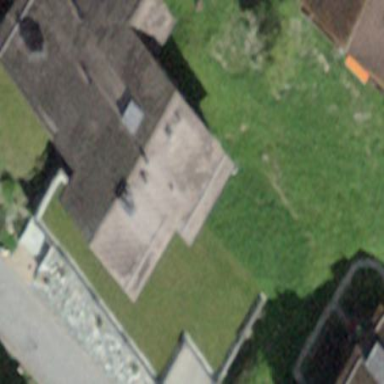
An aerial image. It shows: Simple house.